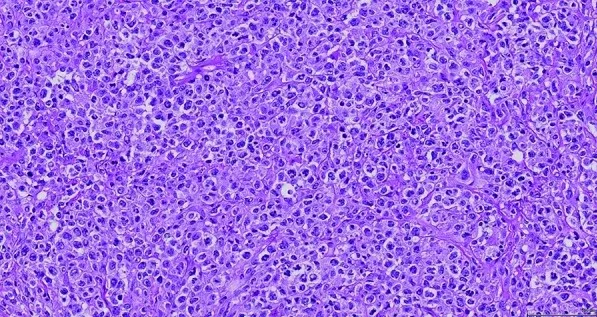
H & E slide 200x. Diffusely infiltrative diffuse large B-cell lymphoma.
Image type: pathology (h&e)